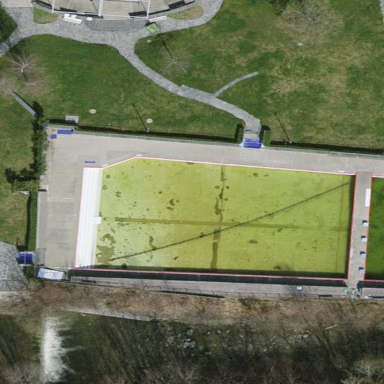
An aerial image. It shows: Swimming pool located in leisure land.